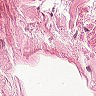
Metastatic tissue present: no